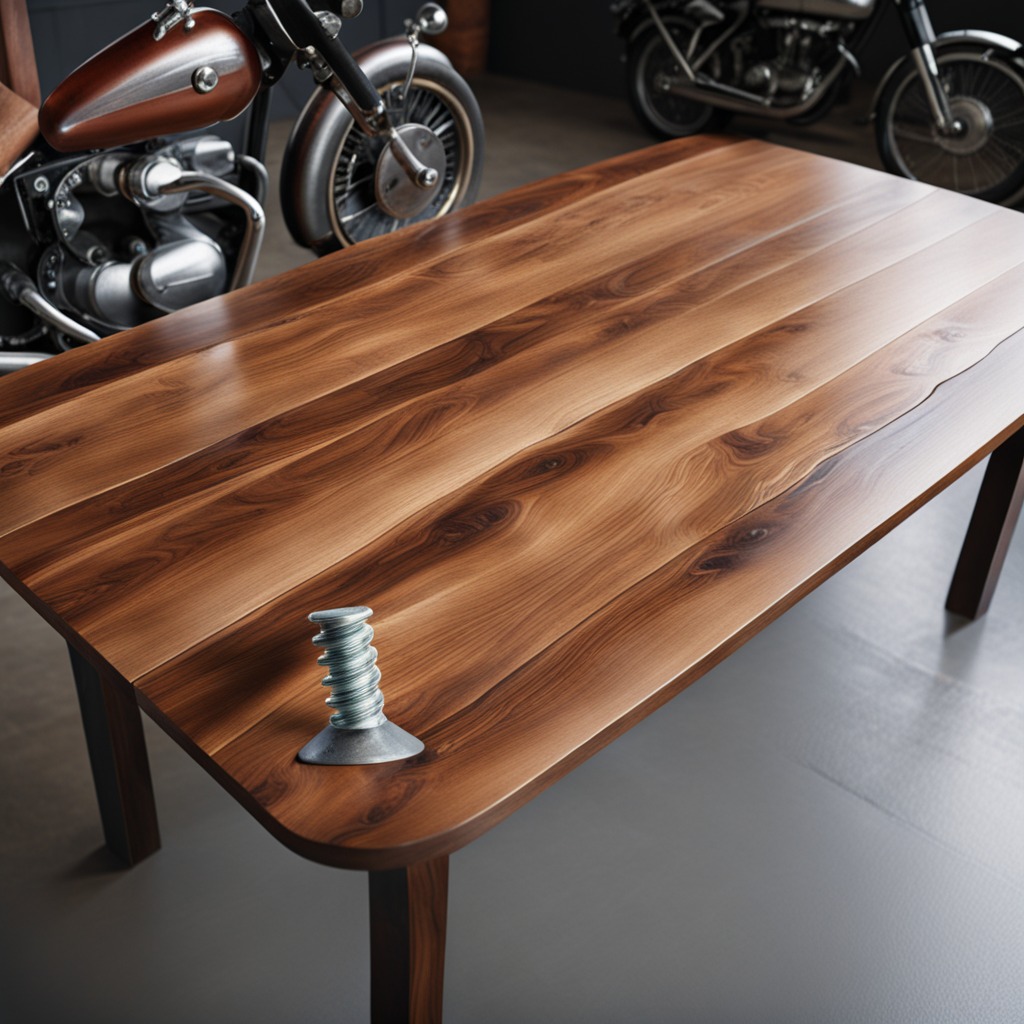
A metal screw lies on the oil-spilled wooden table in a vintage motorcycle garage.